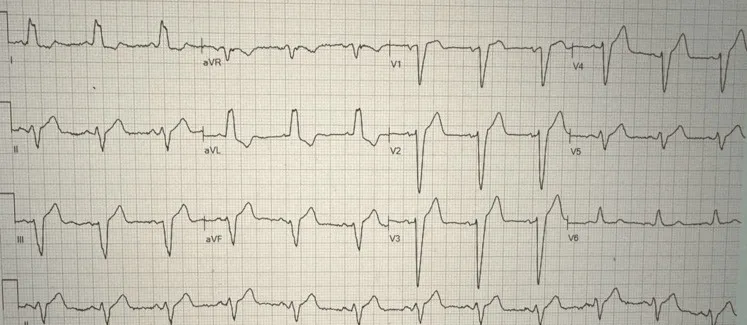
ECG showing LBBB. ECG, electrocardiogram; LBBB, left bundle branch block.
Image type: electrography (ekg)